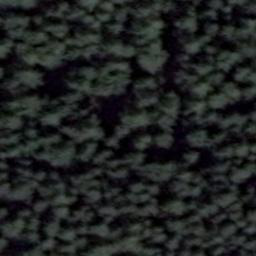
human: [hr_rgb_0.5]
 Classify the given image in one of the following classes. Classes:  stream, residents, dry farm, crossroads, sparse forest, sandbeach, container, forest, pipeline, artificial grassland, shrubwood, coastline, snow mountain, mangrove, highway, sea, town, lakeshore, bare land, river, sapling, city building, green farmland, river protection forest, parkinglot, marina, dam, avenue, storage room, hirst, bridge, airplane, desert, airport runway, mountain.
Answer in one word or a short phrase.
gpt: forest